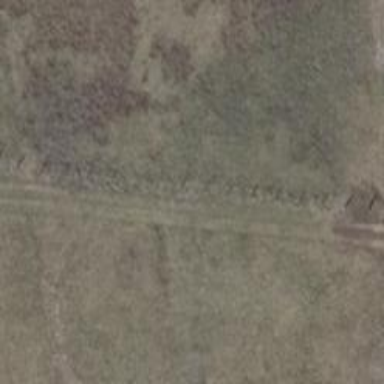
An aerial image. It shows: Track with very rough surface.